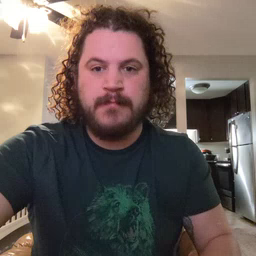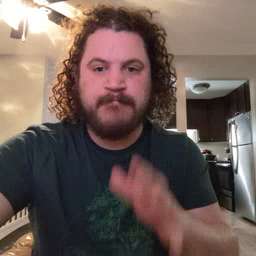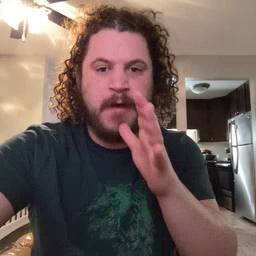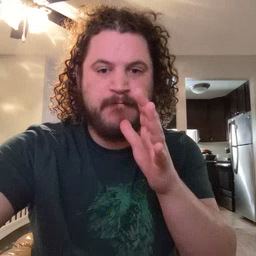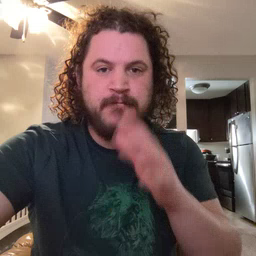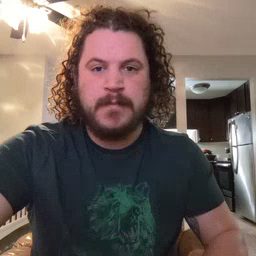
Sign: mom